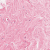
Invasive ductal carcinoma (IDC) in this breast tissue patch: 0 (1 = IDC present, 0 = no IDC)